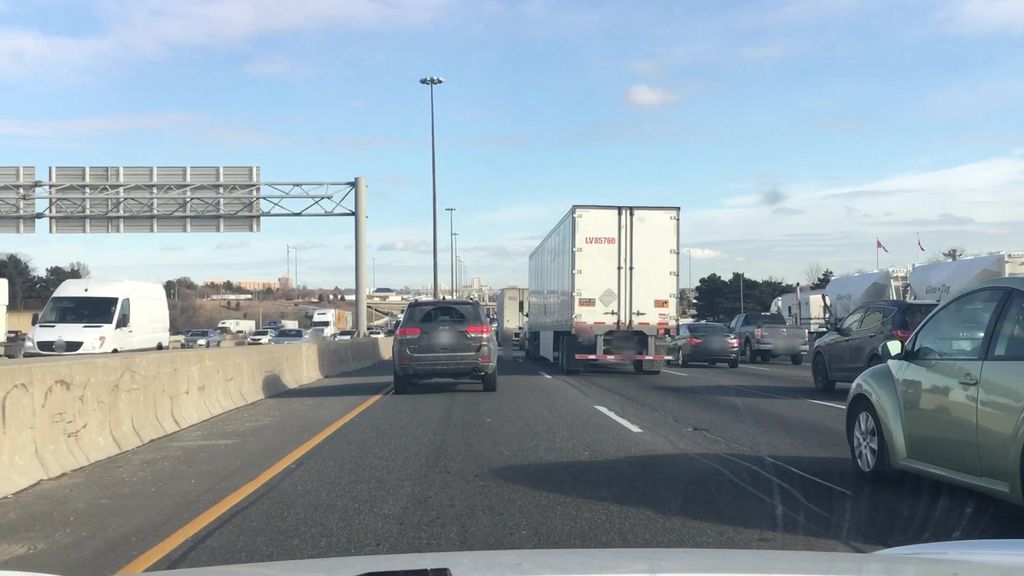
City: toronto